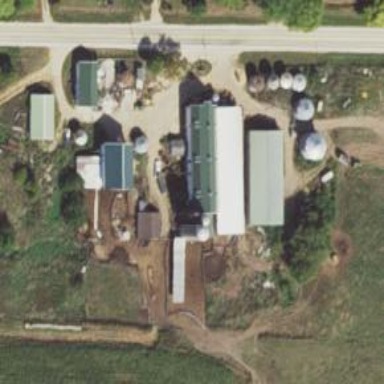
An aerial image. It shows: Silo.